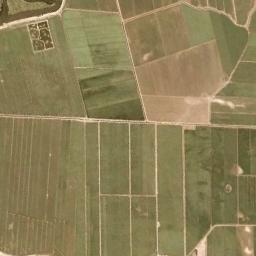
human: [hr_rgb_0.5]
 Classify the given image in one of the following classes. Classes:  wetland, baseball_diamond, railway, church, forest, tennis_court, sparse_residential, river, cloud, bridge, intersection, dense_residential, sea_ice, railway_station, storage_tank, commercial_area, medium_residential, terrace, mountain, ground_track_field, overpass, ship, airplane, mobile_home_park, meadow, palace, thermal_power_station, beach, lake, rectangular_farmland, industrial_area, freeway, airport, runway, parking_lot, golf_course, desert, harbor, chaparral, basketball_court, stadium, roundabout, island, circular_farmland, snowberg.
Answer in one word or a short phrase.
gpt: rectangular_farmland